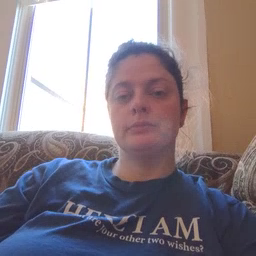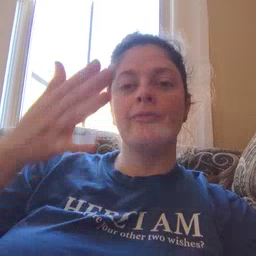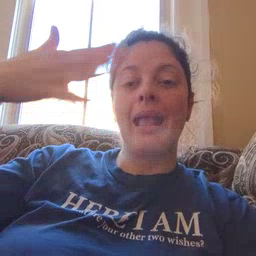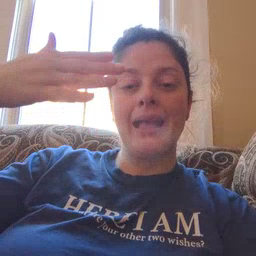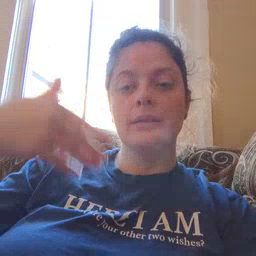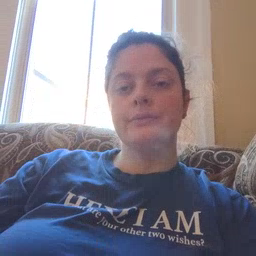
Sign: flag